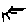
Label: sun